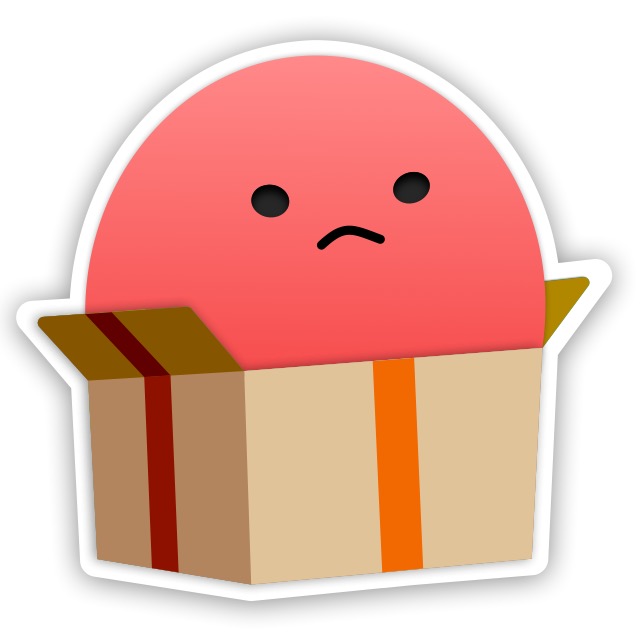
Label: others